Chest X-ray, PA view. Patient: 49 years old, sex F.
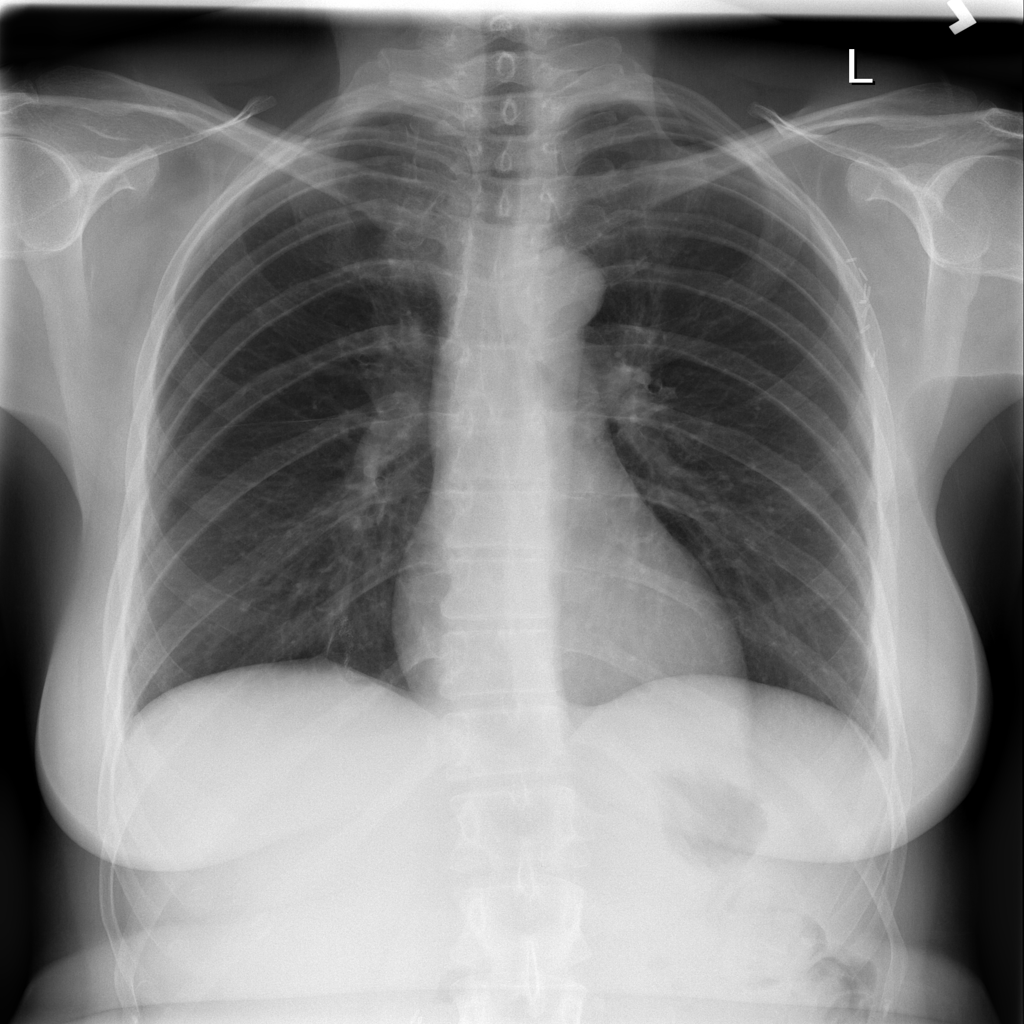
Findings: No Finding